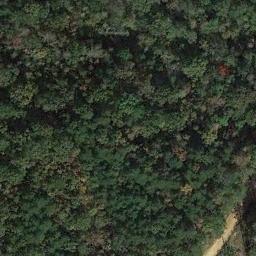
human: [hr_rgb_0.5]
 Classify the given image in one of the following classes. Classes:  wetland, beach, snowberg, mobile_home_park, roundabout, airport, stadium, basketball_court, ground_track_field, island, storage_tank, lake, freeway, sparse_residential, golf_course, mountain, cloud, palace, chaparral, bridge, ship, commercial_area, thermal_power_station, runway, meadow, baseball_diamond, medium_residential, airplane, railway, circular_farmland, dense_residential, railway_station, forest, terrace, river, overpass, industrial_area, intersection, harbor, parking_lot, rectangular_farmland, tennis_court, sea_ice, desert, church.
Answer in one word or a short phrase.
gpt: forest